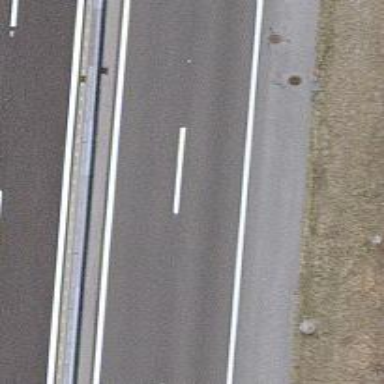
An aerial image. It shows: View of motorway.